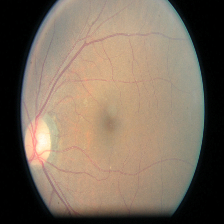
Diabetic retinopathy grade: Moderate